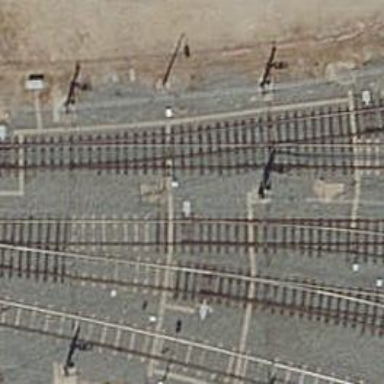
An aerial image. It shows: Yard with electrified contact line.